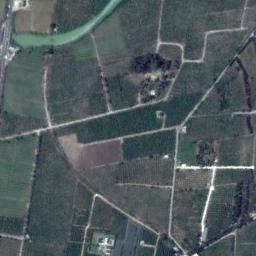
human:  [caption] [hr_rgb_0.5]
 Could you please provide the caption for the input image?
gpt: Many dark green, light green, and tan mixed rectangular farm fields of different sizes .

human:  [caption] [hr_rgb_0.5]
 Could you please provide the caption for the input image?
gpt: The rectangular farmland is next to the river .

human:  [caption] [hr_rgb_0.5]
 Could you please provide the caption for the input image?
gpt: There are many roads of different lengths in rectangular farmlands .

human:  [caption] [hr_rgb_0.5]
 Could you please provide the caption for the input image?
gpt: Some rectangular farmlands of different sizes are on the ground and a river goes through the farmlands .

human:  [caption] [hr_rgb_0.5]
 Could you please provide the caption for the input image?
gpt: There are some green rectangular farmlands of different sizes .